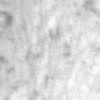
Label: no_change